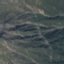
Land use / land cover class: HerbaceousVegetation